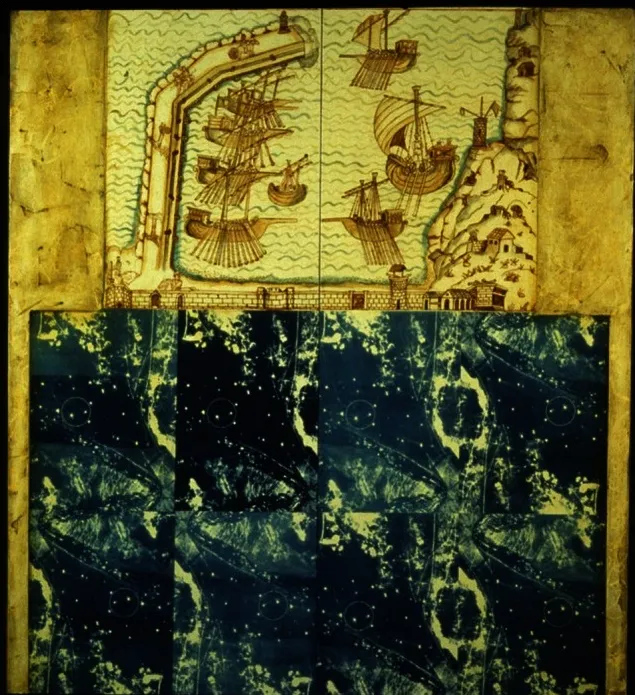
Katherine Sherwood: test sites (pre-stroke).
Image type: radiology (ultrasound)